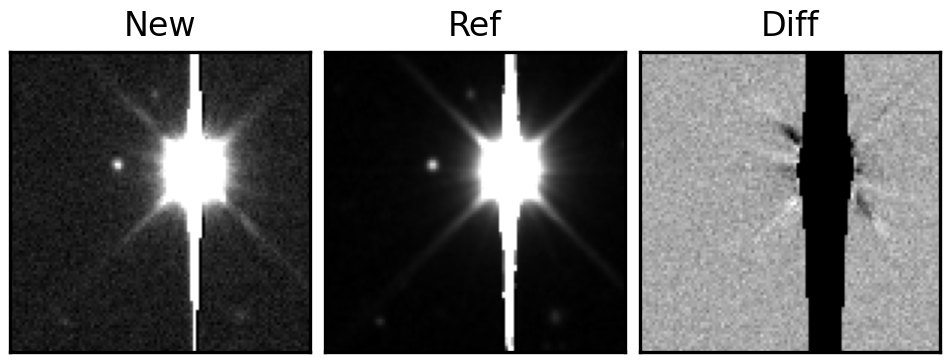
Label: bogus